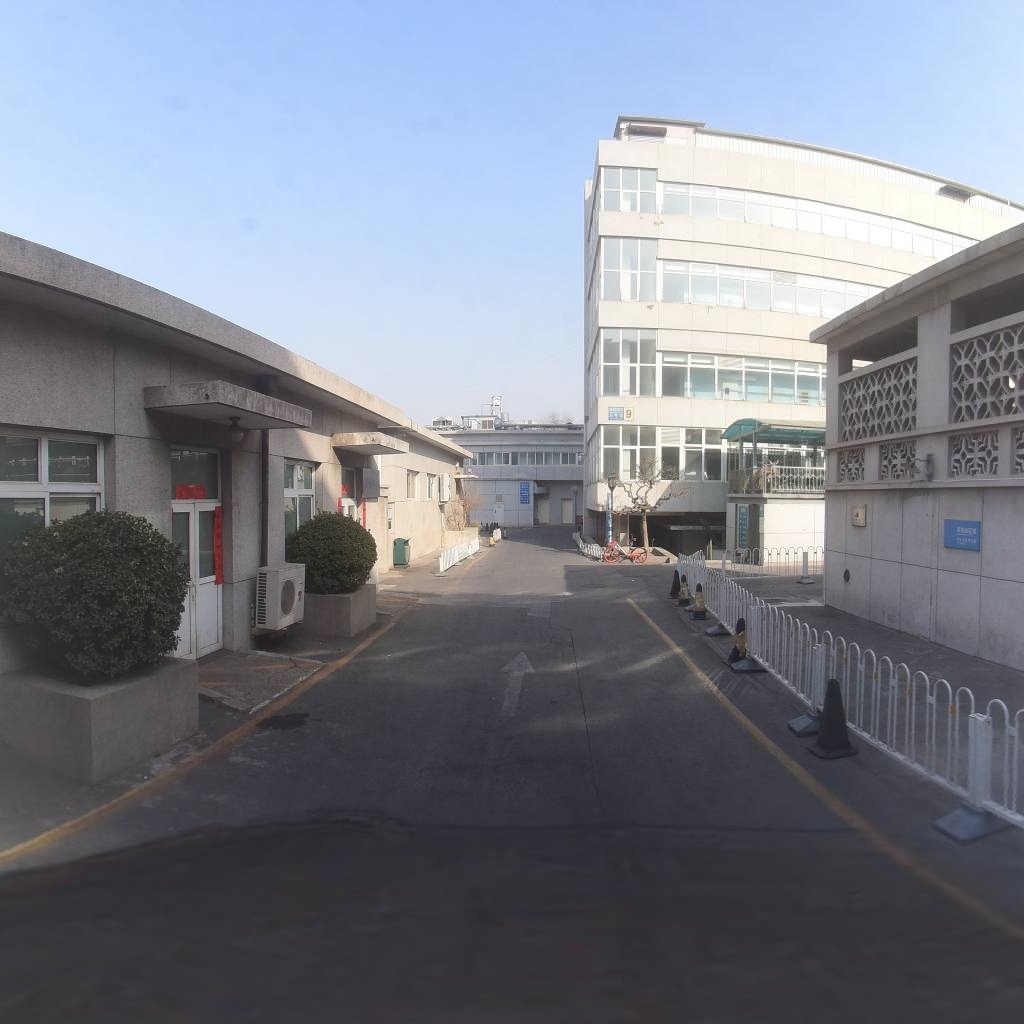
Region: Xicheng
Road damage annotations: longitudinal crack